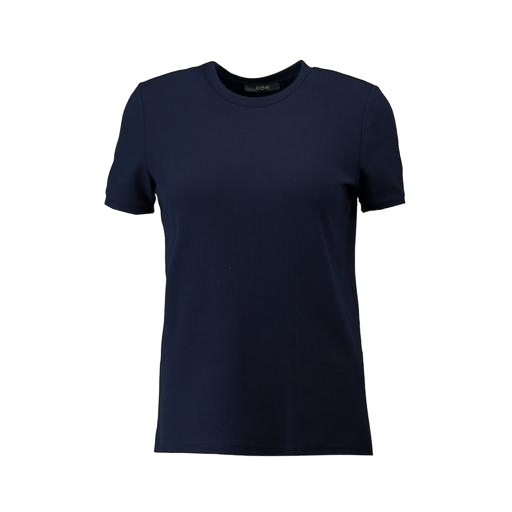
slim fit t-shirt, blue t-shirt only macy, regular t-shirt, white background